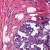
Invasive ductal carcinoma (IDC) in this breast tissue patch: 0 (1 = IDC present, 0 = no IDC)